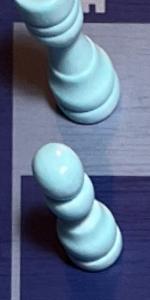
Label: Pawn_White